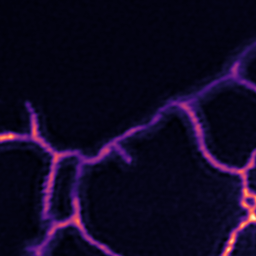
Label: Super-resolution ER image